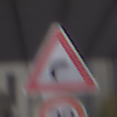
Verkehrszeichen: KurveRechts
Zusatzzeichen unten: Geschwindigkeit20
Umgebung: Outdoor, Urban
Tageszeit: MorningAfternoon
Wetter: Overcast
Licht: Natural
Jahreszeit: NotSpecified
Kontrast: LowContrast